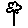
Label: flower